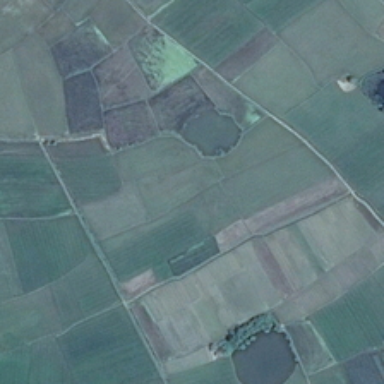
Two ponds are in many pieces of green farmlands .